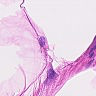
Metastatic tissue present: no